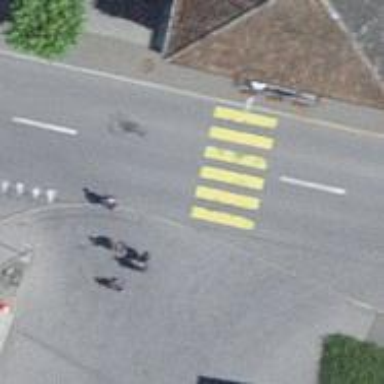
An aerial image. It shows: Uncontrolled zebra crossing on the road.